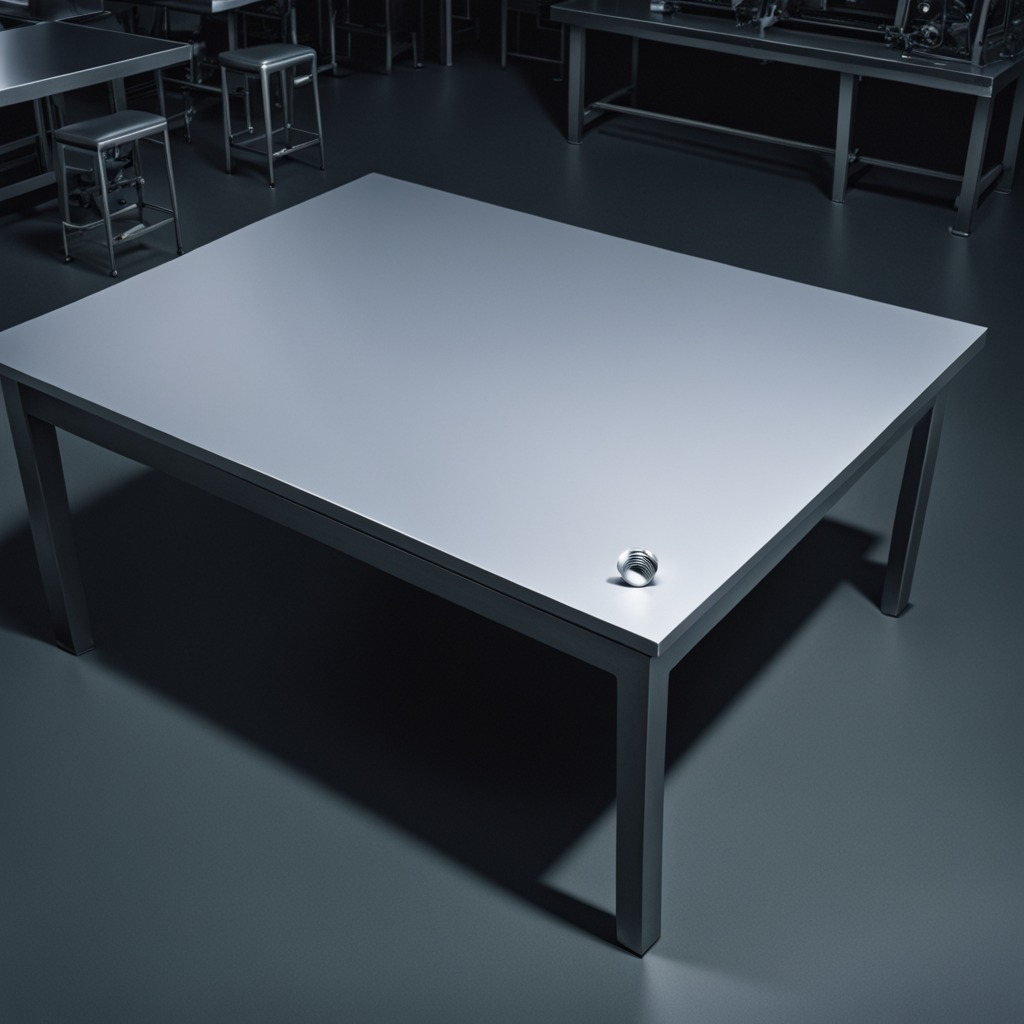
A metal nut is lying on the tabletop.